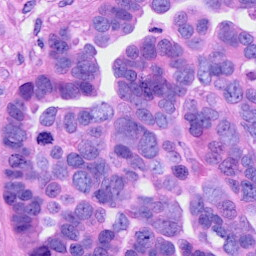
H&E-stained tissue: Ovarian